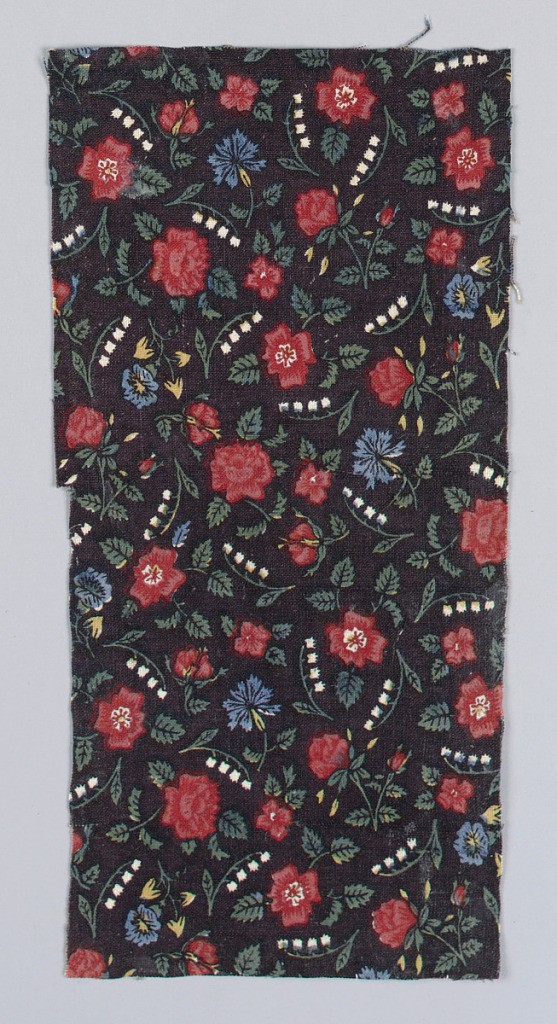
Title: Fragment
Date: ca. 1800
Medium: cotton Technique: two reds and black block printed, yellow and blue applied by brush on plain weave
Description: Non-directional pattern of small flowers on a black background.